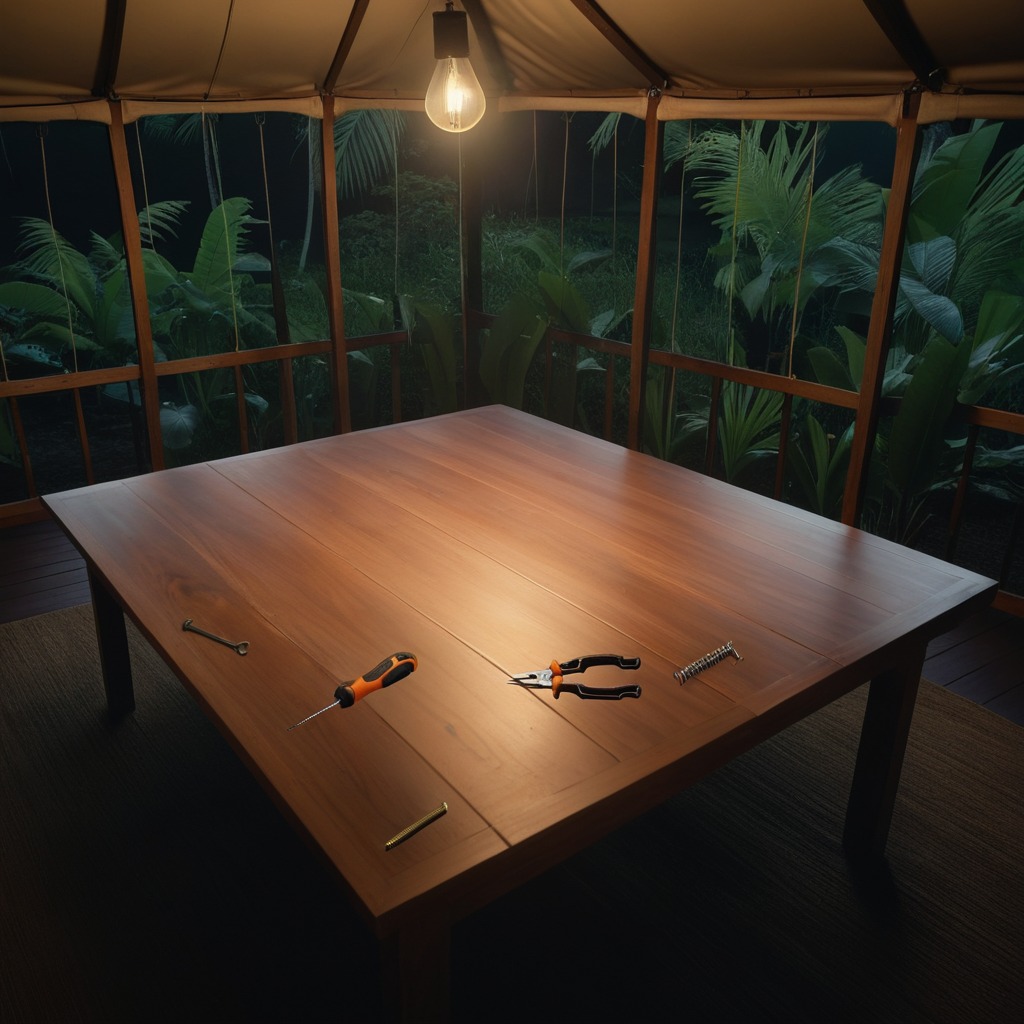
A metal machine screw, an iron nail, pliers, a coiled metal spring, and a screwdriver are lying on the wooden table.